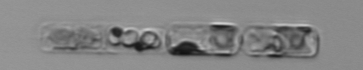
Label: Guinardia_delicatula_TAG_internal_parasite